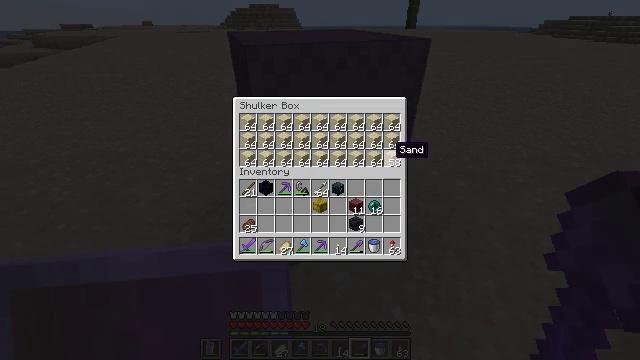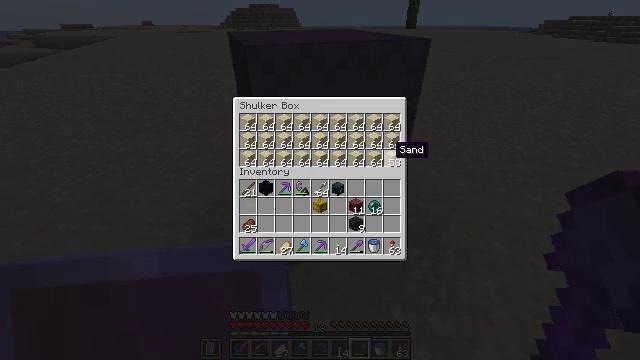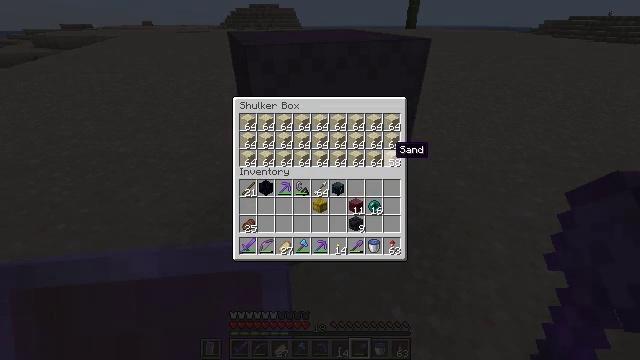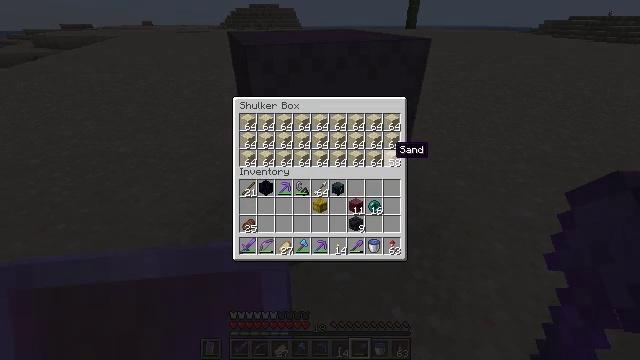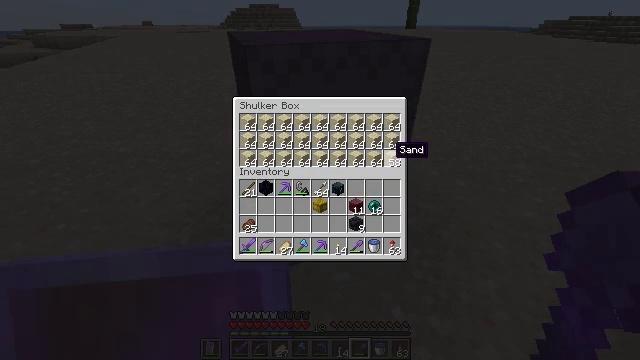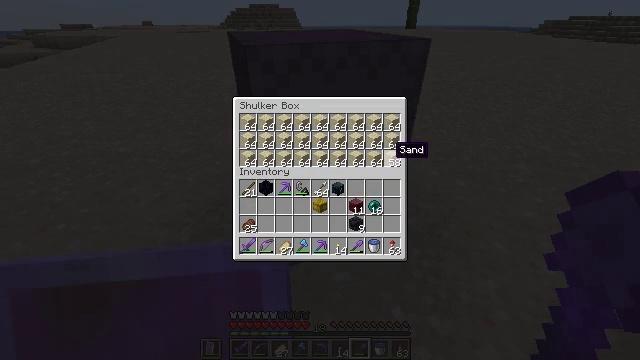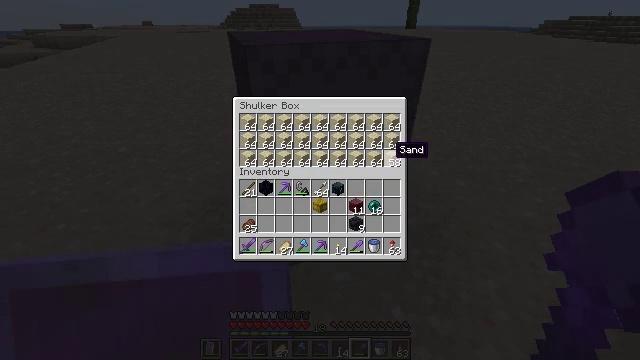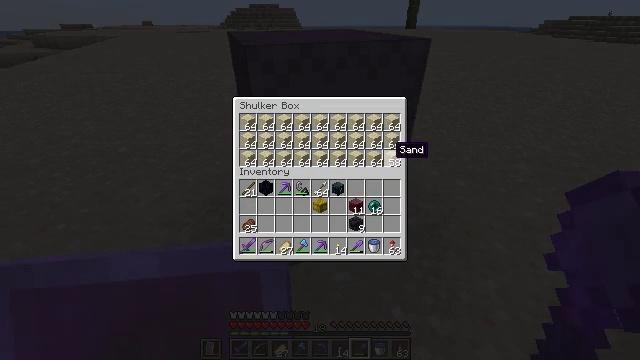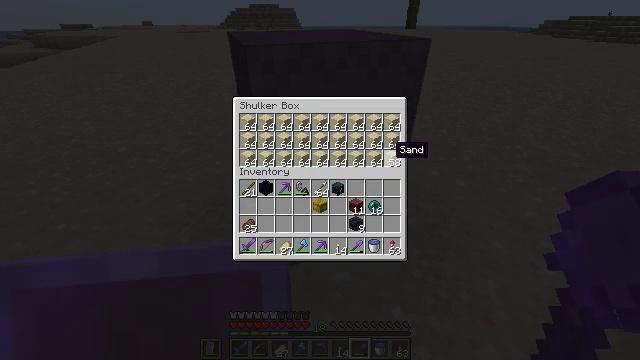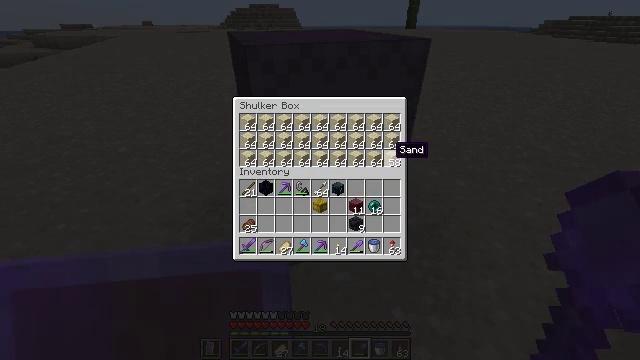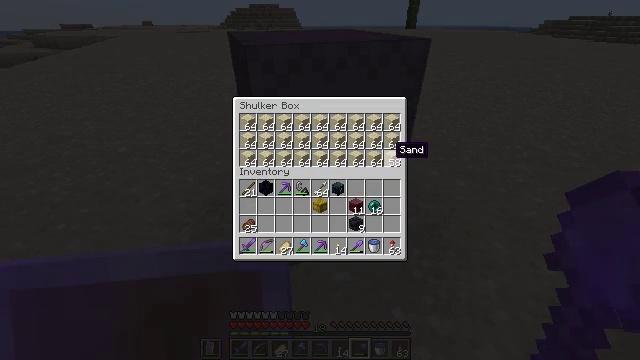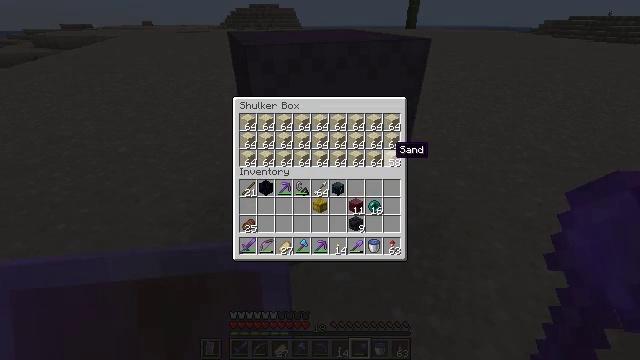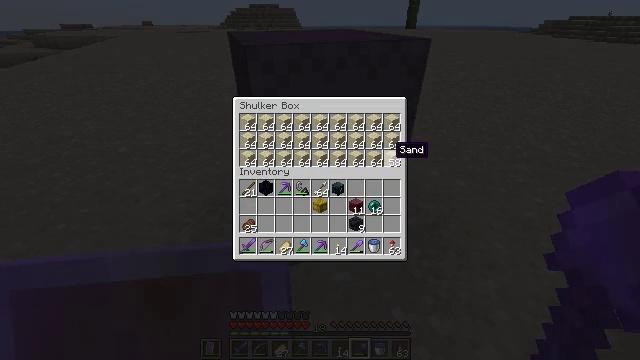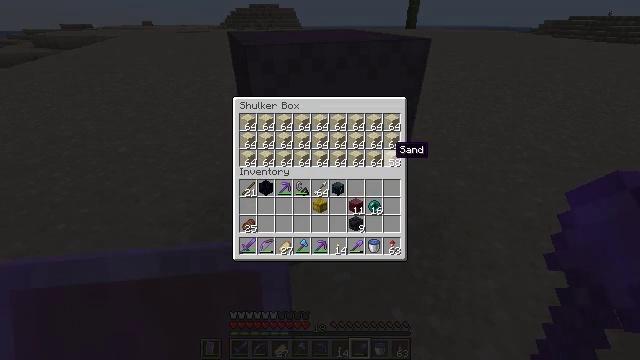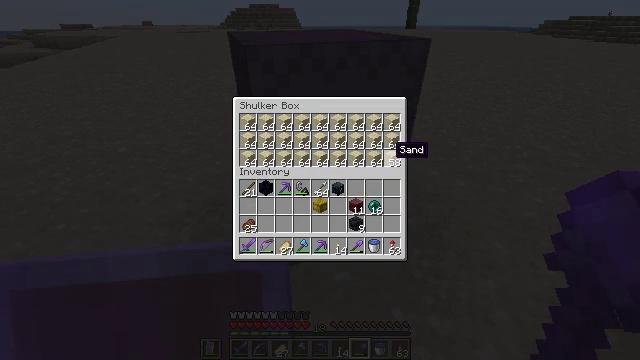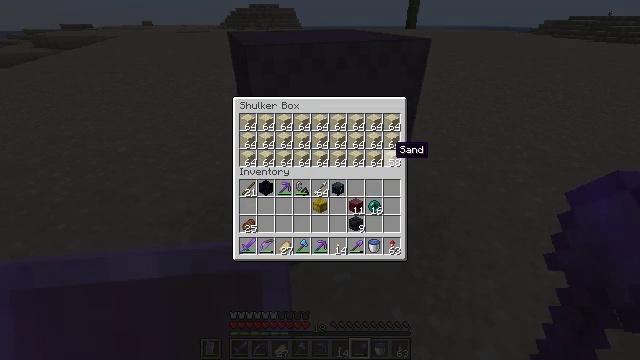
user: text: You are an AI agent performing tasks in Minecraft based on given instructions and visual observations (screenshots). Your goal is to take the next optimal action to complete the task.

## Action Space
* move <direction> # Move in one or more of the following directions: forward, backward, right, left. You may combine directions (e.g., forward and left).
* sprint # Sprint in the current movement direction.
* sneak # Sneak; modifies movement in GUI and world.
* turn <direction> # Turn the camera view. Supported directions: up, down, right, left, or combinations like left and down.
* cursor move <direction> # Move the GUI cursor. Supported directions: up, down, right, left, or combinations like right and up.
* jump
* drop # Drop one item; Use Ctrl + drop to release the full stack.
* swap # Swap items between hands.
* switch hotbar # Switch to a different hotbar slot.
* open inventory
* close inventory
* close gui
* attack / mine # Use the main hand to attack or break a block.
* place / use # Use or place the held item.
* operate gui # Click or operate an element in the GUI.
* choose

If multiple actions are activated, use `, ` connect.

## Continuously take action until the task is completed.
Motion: motion action
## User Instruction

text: Gather sand from the desert.
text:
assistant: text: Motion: no_op
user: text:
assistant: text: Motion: no_op
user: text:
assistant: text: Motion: no_op
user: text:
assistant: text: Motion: no_op
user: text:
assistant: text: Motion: no_op
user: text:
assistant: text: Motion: no_op
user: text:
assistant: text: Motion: no_op
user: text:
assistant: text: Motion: no_op
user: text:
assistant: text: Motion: no_op
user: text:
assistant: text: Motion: no_op
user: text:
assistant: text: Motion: no_op
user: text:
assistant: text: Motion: no_op
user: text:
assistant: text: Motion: no_op
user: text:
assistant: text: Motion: no_op
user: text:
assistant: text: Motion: no_op
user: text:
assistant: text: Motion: no_op
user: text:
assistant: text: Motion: no_op
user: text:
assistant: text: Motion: no_op
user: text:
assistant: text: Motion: no_op
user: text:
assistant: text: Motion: turn right
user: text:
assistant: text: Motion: turn right
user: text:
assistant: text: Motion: turn right
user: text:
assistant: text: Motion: no_op
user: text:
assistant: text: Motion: no_op
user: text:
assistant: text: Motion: no_op
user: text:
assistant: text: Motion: no_op
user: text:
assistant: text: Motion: turn right
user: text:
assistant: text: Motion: turn right and up
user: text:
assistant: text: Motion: turn right and up
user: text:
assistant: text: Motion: turn right and up